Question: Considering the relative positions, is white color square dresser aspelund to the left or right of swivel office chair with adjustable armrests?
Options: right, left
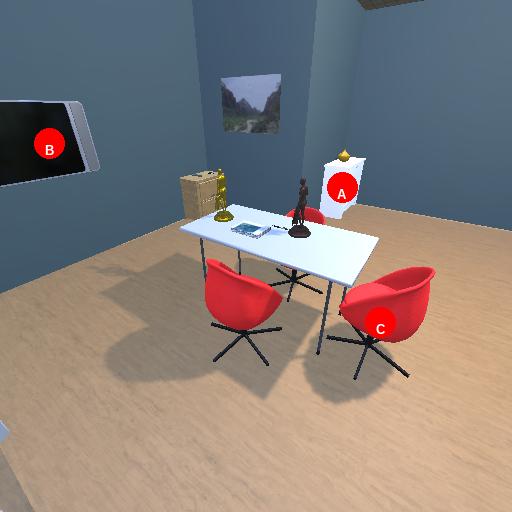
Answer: right